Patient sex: M
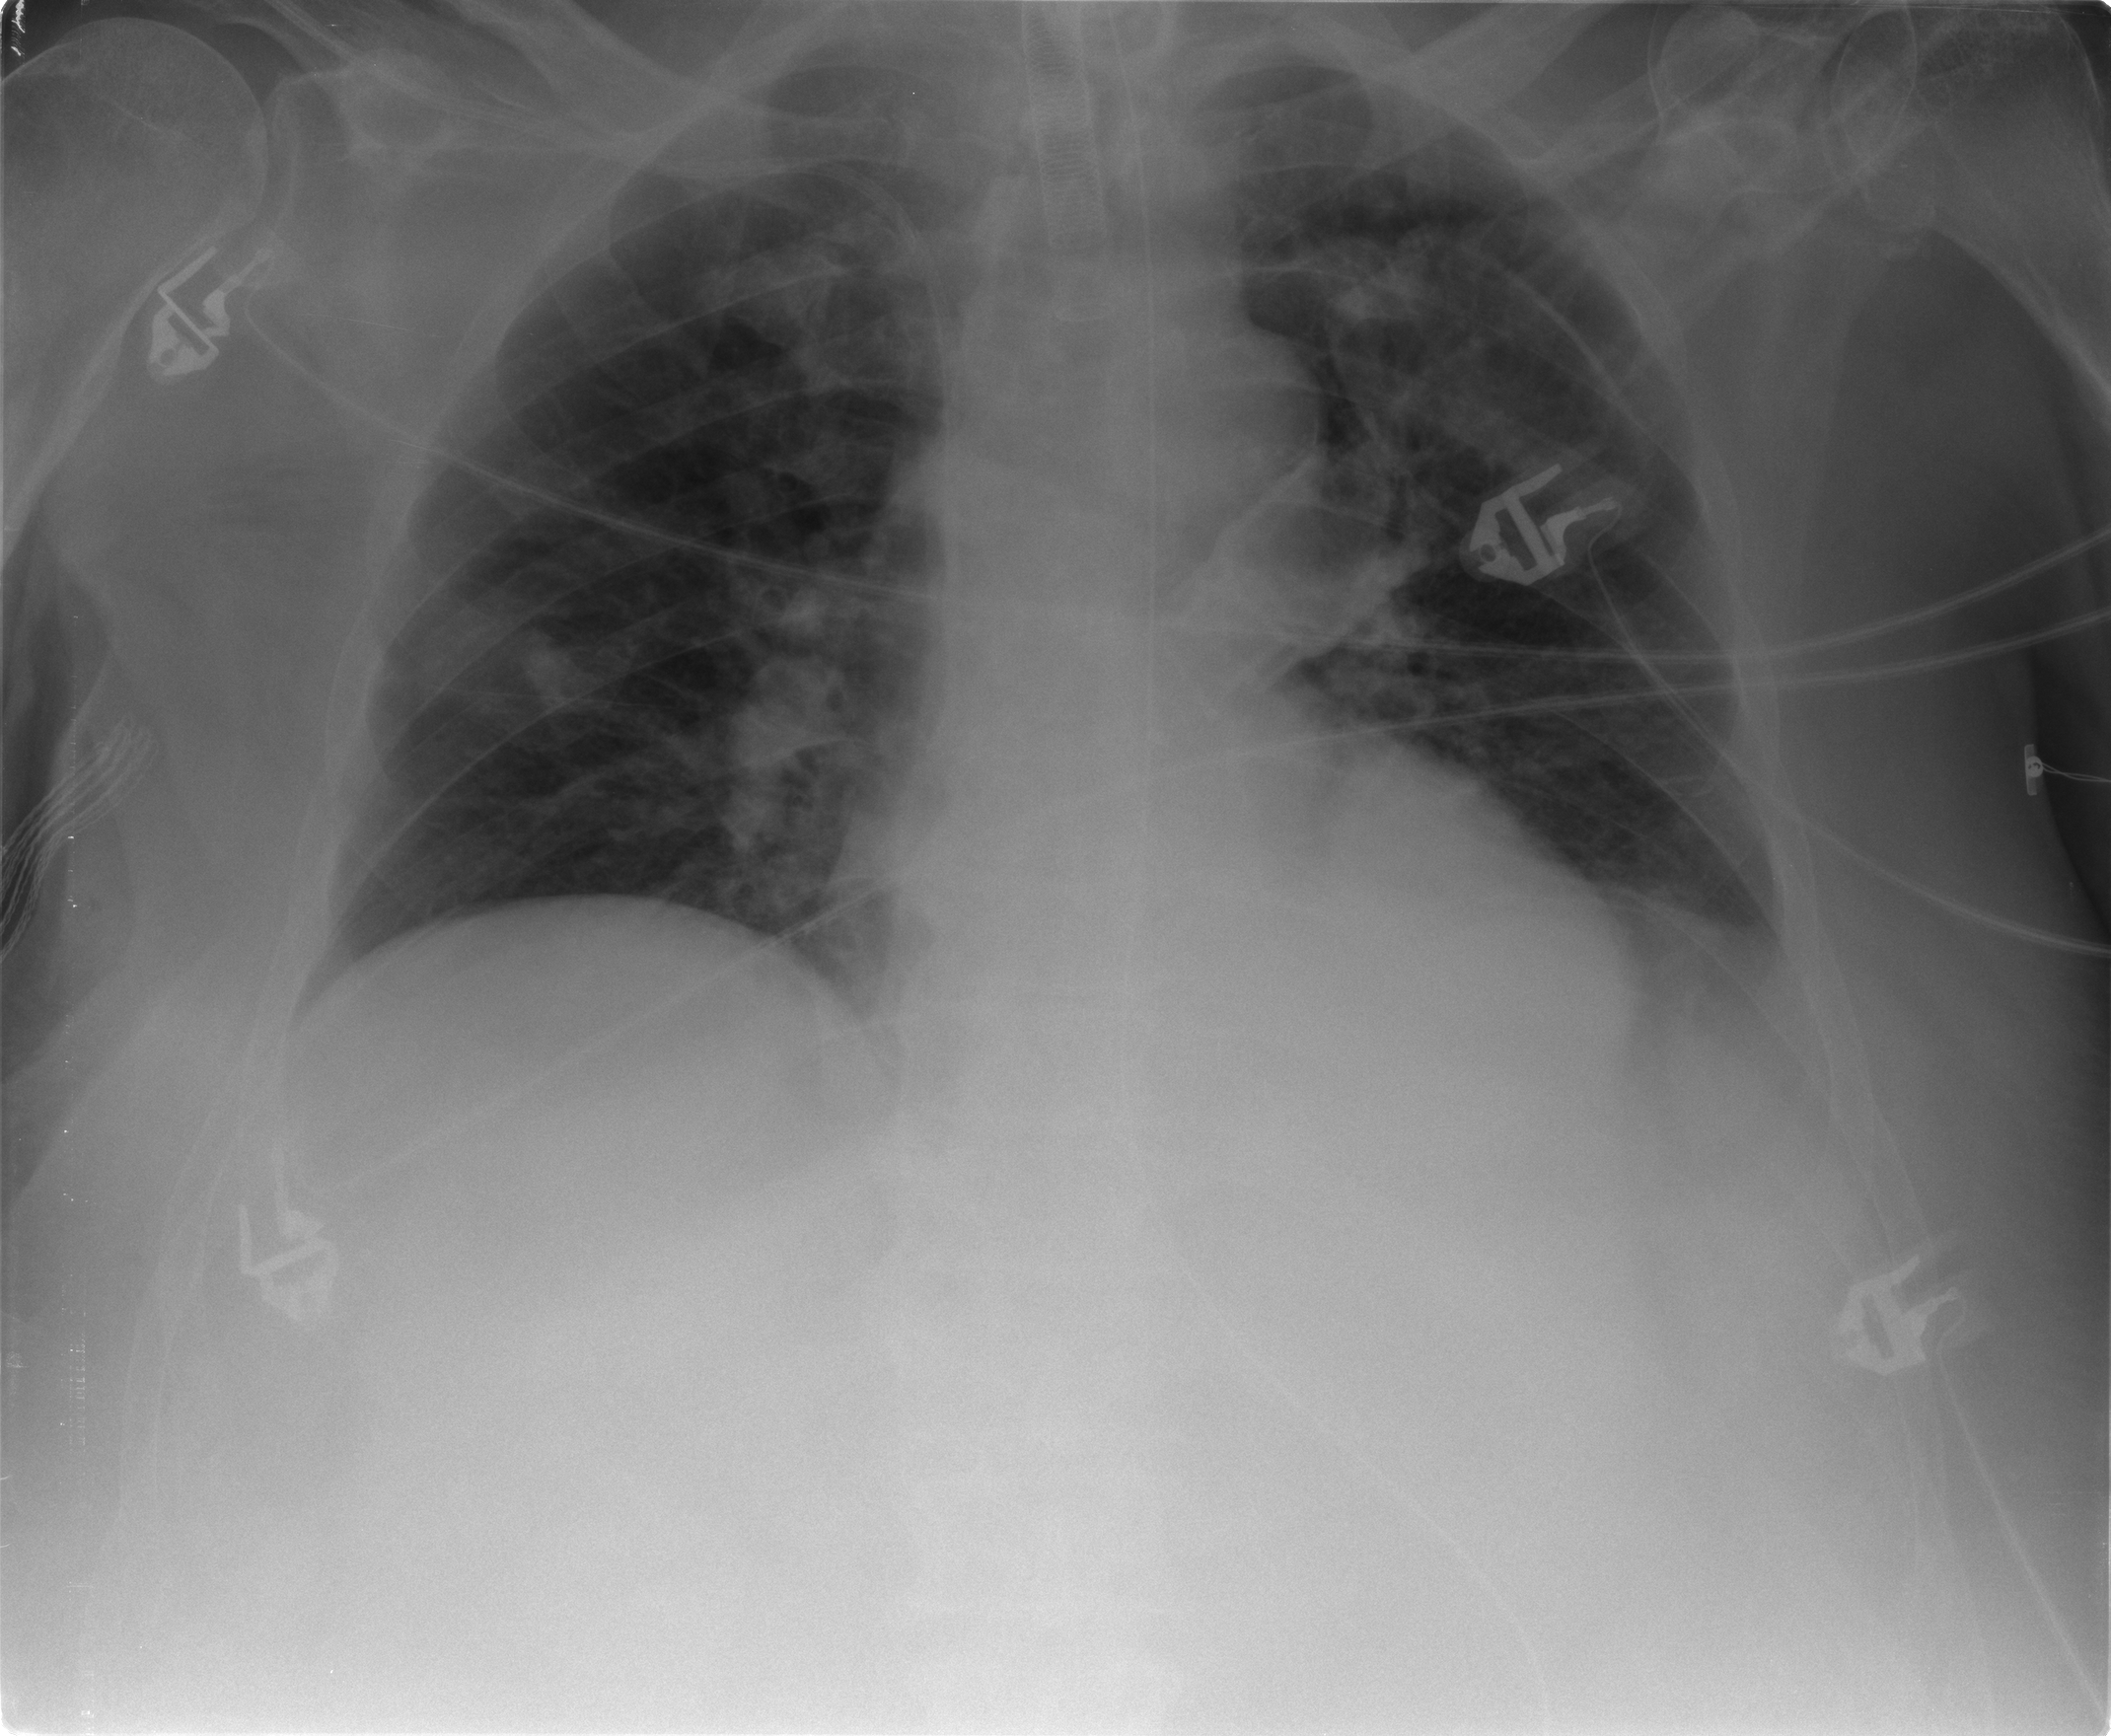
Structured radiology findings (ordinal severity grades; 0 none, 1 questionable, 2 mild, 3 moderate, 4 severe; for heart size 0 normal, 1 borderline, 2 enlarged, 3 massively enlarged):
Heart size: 0
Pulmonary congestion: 2
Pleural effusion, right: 0
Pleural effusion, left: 2
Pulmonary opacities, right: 0
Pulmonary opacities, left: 0
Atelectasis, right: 2
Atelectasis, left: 2